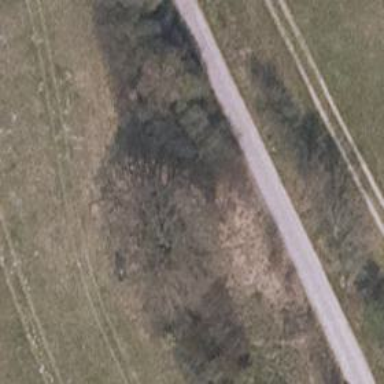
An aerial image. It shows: Hunting stand.